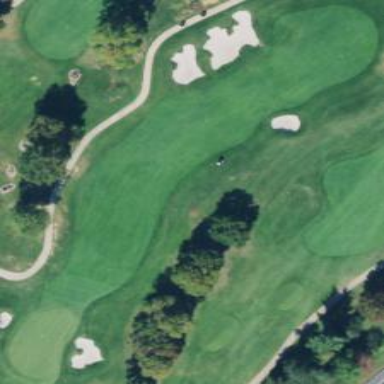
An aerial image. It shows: Golf fairway surrounded by grass.